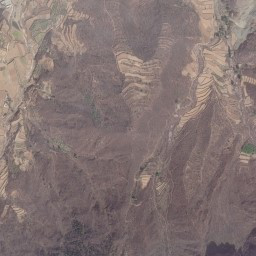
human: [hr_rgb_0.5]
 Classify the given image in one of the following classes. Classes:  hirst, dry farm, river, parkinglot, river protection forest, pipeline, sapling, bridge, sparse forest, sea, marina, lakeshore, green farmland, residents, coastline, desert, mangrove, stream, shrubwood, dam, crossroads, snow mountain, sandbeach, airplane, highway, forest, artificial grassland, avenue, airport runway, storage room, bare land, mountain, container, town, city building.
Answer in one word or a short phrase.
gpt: mountain